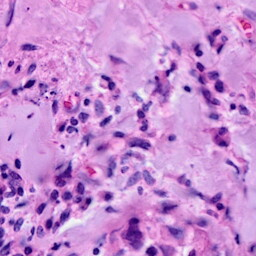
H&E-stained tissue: Breast